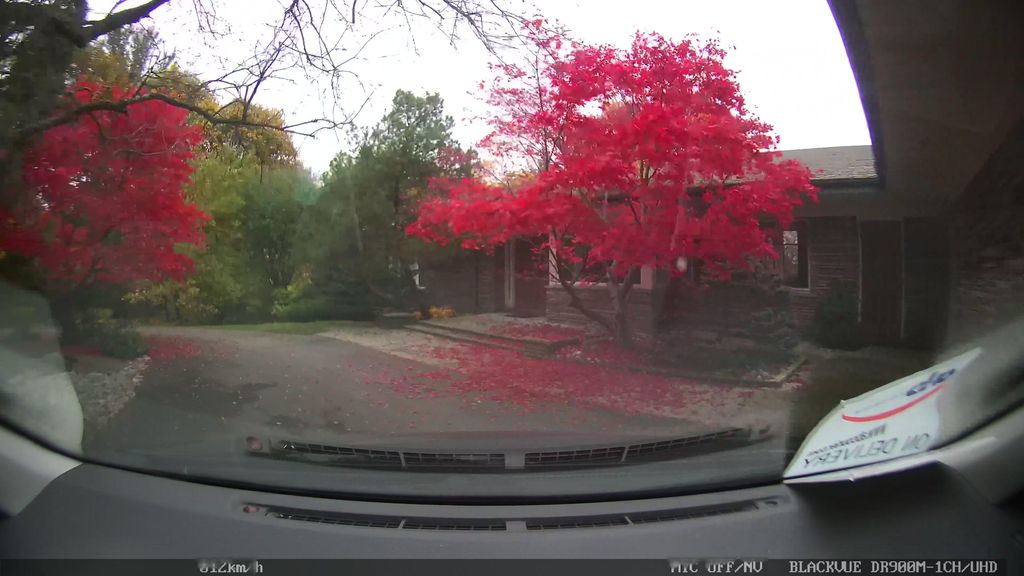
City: toronto